Question: Hi everybody I'm new and I'm having some trouble with a connection with netbeans and mysql, I need a database online I created one at 000webhost.com but I think that something's wrong .... if any have some idea or other server I really need to connect a database from a server online with an app in netbeans.
Here is my configuration:

If you have any ideas to connect any database like sql server or postgres or mysql with a database online but works please tell me, I need some idea or some HowTo.
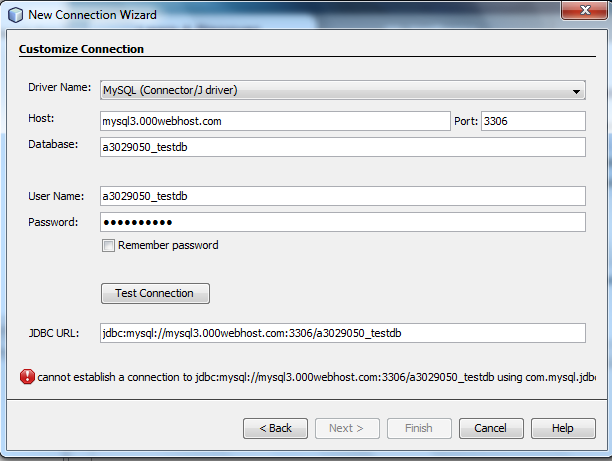
Answer: From your first screenshot (the second screenshot doesn't load for me) it looks correct. If you have double checked all the details provided you will have to contact your hosting provider. If it were a problem with NetBeans or the driver itself you would get a different error.
Make sure you copy details from an email rather than retype them to prevent mixing up things like 0 and O. Also be sure when your copy the text you don't catch extra spaces or hidden tabs.